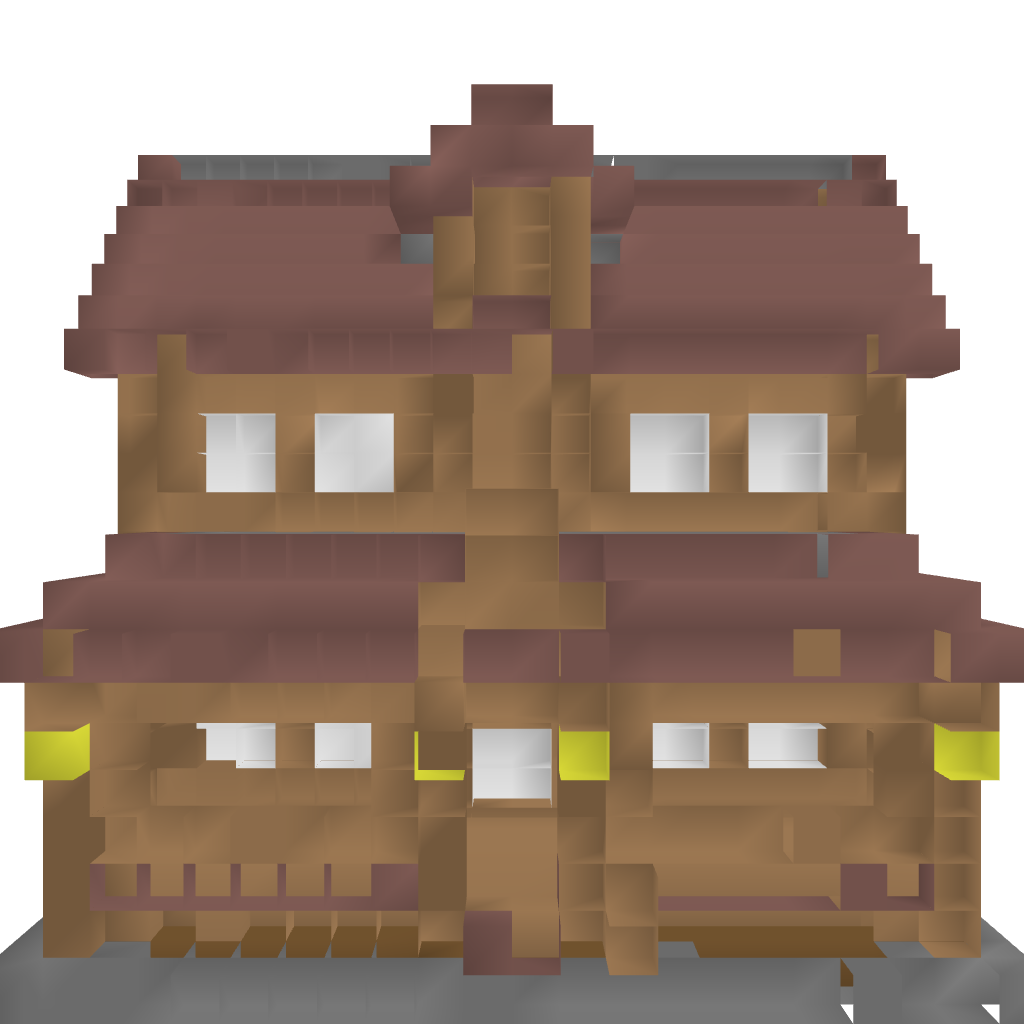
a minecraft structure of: Farm House for 1.6.0+ good quality